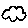
Label: cloud